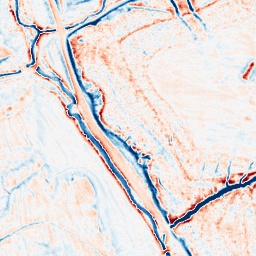
Category: edge_preserving
Decomposition family: anisotropic_diffusion
Decomposition parameters: iterations: 20
kappa: 30
gamma: 0.2
Upsampling method: cubic_mitchell
Upsampling parameters: scale: 8
Upsampling scale: 8